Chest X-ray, PA view. Patient: 46 years old, sex M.
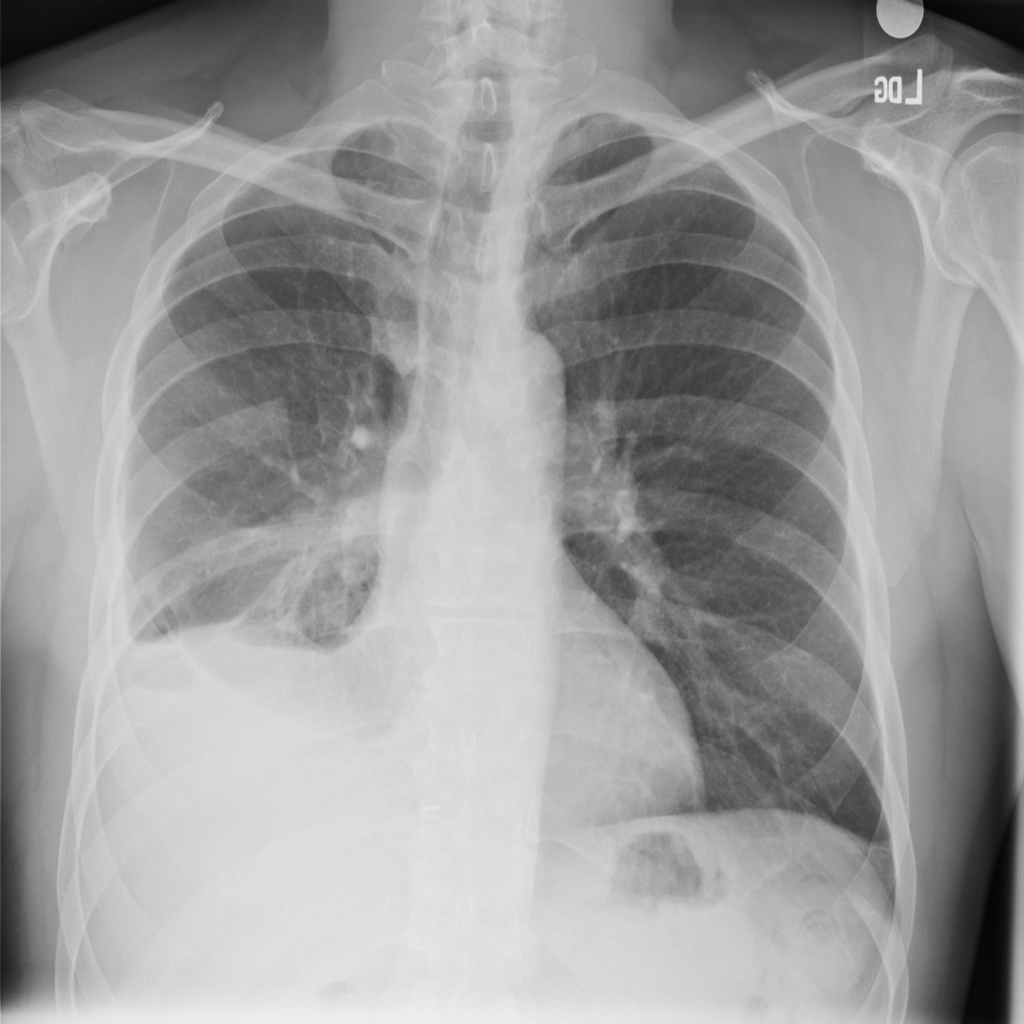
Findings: Effusion, Infiltration